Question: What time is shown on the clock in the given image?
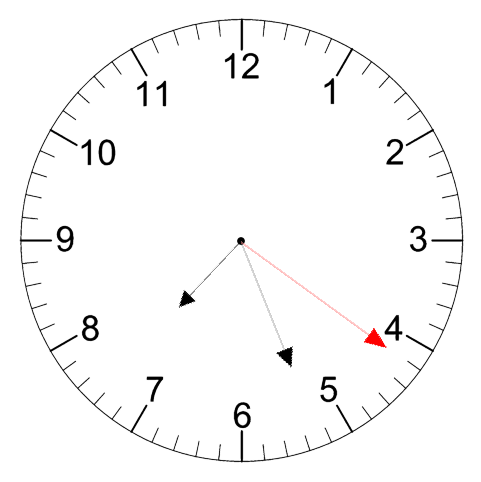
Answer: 07:26:21